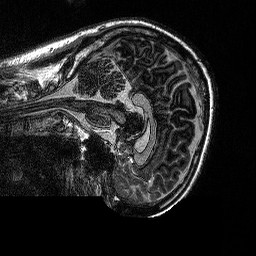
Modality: MP2RAGE
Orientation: sagittal
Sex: male
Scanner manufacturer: siemens
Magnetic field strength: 3 T
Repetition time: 5 s
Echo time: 0.00292 s